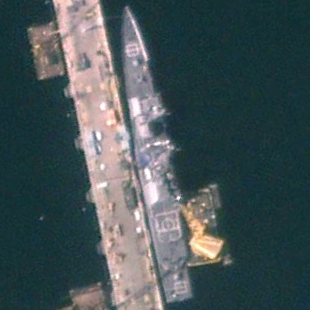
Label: cruiser